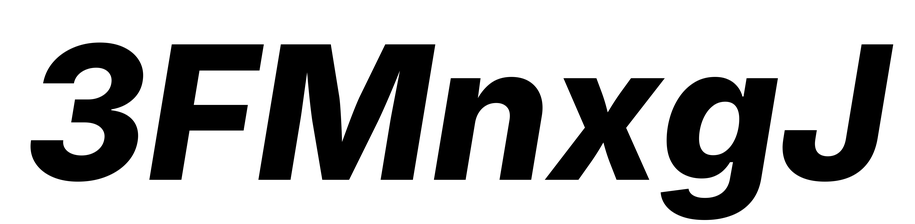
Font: Inter-Italic_ExtraBold_Italic